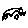
Label: car